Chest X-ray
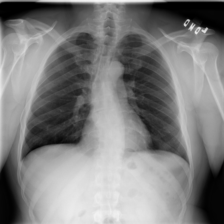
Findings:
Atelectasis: negative
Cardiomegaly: negative
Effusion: negative
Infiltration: negative
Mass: negative
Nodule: negative
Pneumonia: negative
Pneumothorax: negative
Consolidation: negative
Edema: negative
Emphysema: negative
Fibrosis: negative
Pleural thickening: negative
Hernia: negative